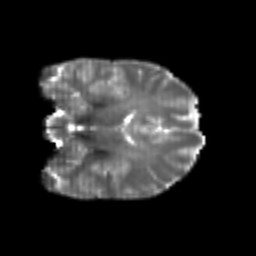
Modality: T2w
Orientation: coronal
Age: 22
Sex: female
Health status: healthy
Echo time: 0.074 s